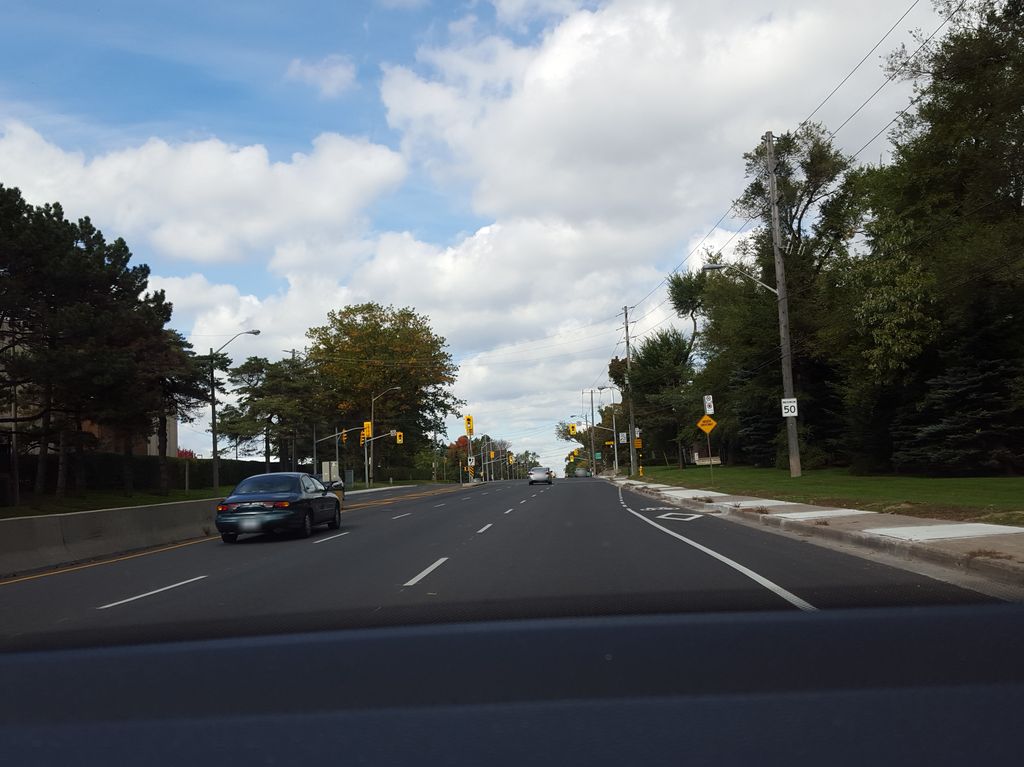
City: toronto